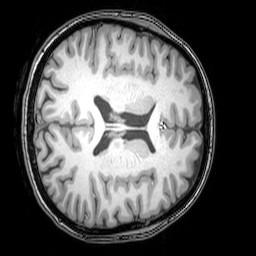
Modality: T1w
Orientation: axial
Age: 21
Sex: female
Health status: healthy
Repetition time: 0.081 s
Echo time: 0.037 s